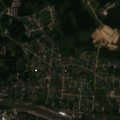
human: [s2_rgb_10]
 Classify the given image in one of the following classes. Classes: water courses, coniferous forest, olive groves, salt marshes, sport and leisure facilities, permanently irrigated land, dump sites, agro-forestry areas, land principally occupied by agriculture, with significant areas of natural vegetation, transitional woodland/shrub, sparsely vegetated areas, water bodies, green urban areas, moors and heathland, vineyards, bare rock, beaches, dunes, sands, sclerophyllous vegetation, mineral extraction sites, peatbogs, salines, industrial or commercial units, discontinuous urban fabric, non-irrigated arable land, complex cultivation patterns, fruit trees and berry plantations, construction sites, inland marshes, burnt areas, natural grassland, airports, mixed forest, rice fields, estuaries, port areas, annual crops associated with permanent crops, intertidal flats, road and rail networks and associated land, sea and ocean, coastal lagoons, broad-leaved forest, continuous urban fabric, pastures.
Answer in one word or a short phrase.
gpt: discontinuous urban fabric, industrial or commercial units, road and rail networks and associated land, pastures, mixed forest, transitional woodland/shrub